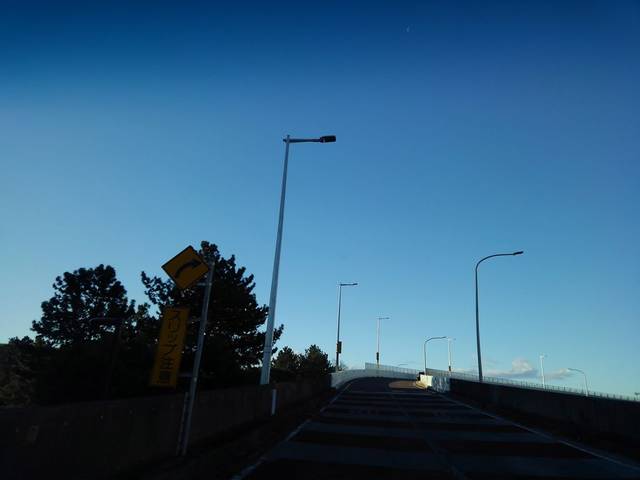
Region: Japan
Coordinates: 35.652, 140.034